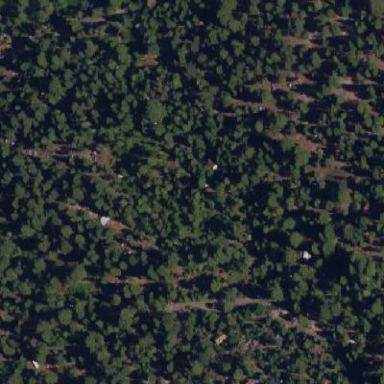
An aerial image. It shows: Camping site with tents and caravans.